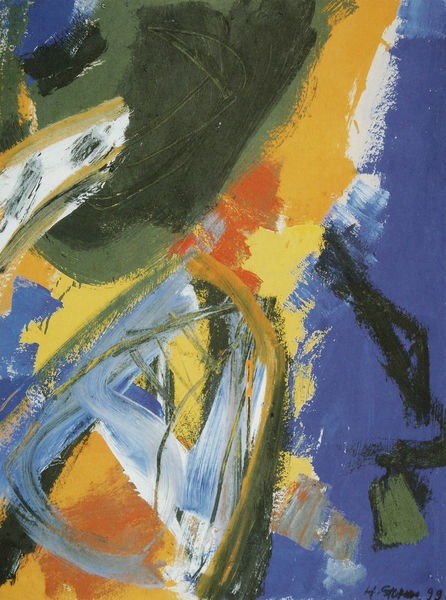
Künstler: Helmut Sturm
Institution: Im Besitz des Künstlers
Schlagwörter: blau, dunkel, feuer, gemälde, weiß, fluss, gelb, grün, komposition, landschaft, ocker, bewegung, braun, bunt, grau, hell, hintergrund, licht, orange, schwarz, rot, beige, expressionismus, flächig, hochformat, malerei, signatur, öl, brücke, pastos, kontrast, rechts, rund, turm, chaos, farbig, italien, moderne, abstrakt, farben, fläche, flächen, modern, farbe, formen, linien, oliv, signiert, sturm, wild, duktus, streifen, striche, abstraktion, oben, links, expressionistisch, linie, kran, farbflächen, farbfläche, acryl, form, durcheinander, strich, punkt, pinsel, fleck, flecken, kontraste, dynamisch, expressiv, diagonale, hans, blauer reiter, grundfarben, karussel, karussell, zweidimensional, pinselführung, mischtechnik, mischen, aquryl, farbschichten, helmuth sturm, farblagen, geschwindkeit, komplimentär, komplimentärkontrast, schww